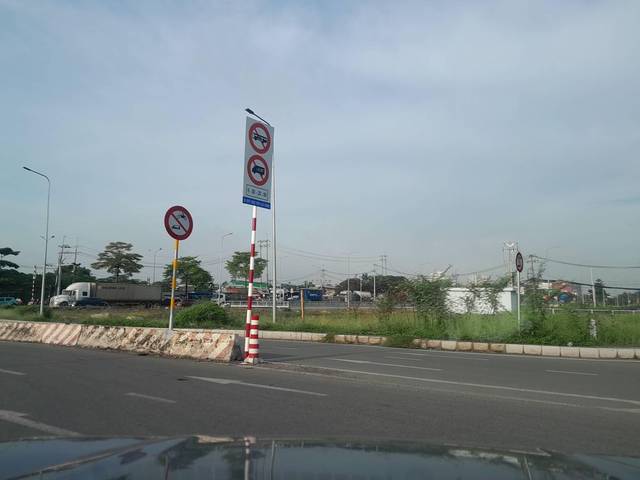
Region: Vietnam
Coordinates: 10.729, 106.7